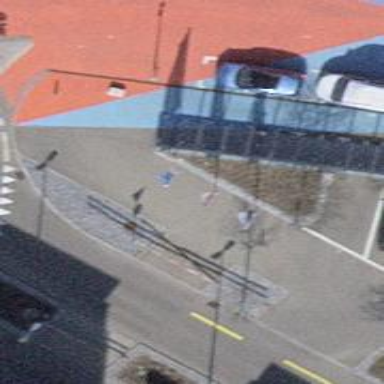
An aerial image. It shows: Bollard.